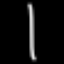
Label: line